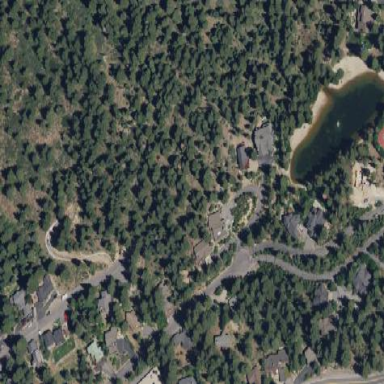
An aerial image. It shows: Evergreen woodland with needle-leaved trees.